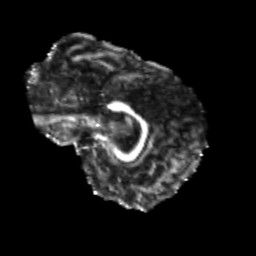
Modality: FA
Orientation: sagittal
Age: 23
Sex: male
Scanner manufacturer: siemens
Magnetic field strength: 3 T
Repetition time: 3.5 s
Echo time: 0.104 s